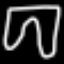
Label: pants